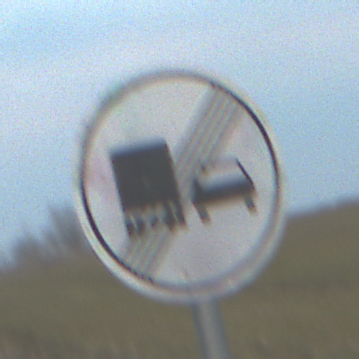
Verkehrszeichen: EndeUeberholverbotKraftfahrzeuge
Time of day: SunriseSunset
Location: Outdoor (RoadRail)
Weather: PartlyCloudy
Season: NotSpecified
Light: Natural